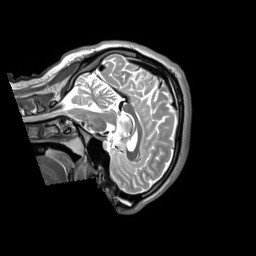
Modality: T2w
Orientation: sagittal
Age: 22
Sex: male
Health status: ill
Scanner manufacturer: siemens
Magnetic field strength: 3 T
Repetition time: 2.8 s
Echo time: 0.326 s